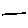
Label: line